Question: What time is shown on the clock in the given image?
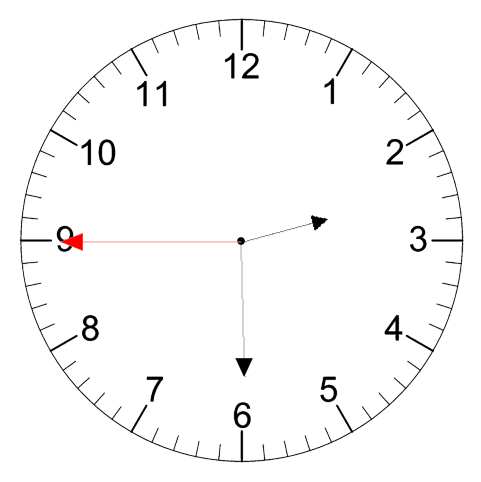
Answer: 02:29:45